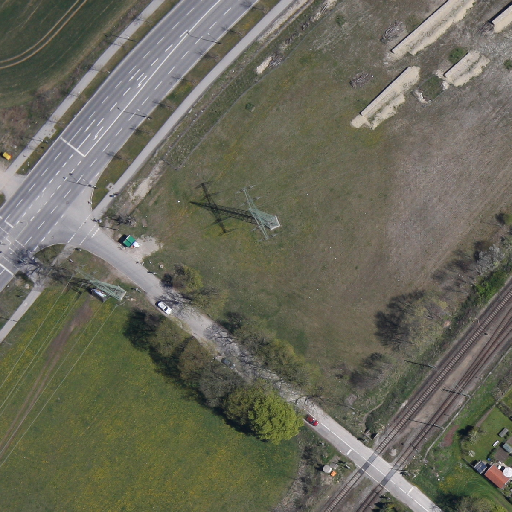
Referring expression: vehicle in the parking area